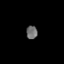
Tissue: skin
Cell type: Others
Senescence score: 0.7868
Nuclear area (px): 148
Mean DAPI intensity: 105.635